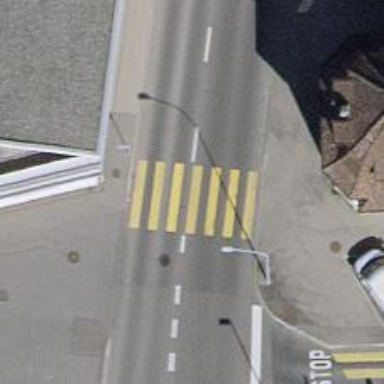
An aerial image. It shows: Uncontrolled road crossing.